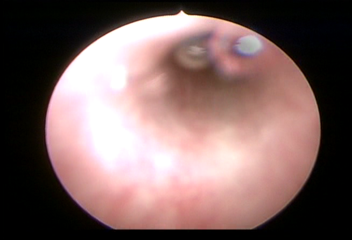
Modality: WLC
Class: Normal mucosa
Bladder cancer association: No